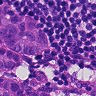
Metastatic tissue present: yes